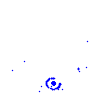
Particle: electron